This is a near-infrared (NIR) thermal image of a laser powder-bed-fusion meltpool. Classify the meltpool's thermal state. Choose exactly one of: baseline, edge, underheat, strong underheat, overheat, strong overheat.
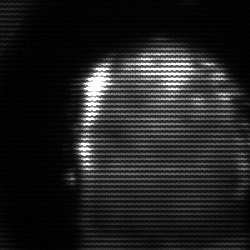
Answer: baseline